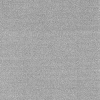
Atmospheric dust classification: not_dusty